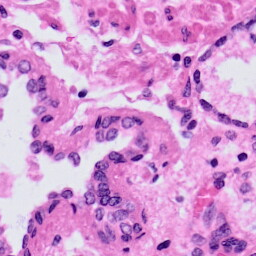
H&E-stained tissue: Prostate